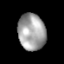
Tissue: lung
Cell type: Myeloid cells
Senescence score: 0.2395
Nuclear area (px): 979
Mean DAPI intensity: 162.912